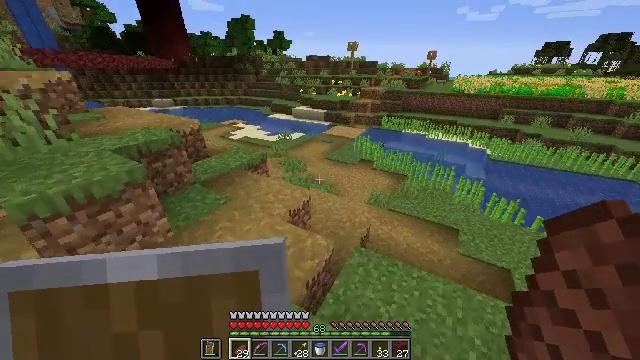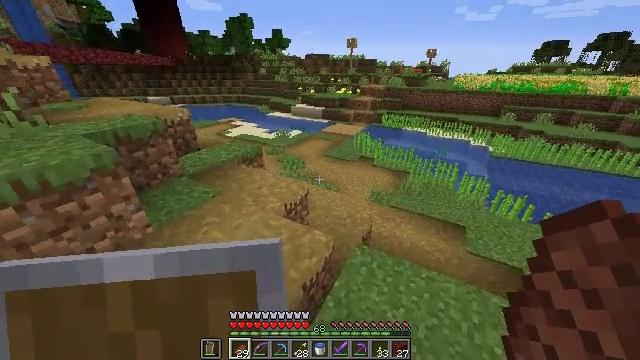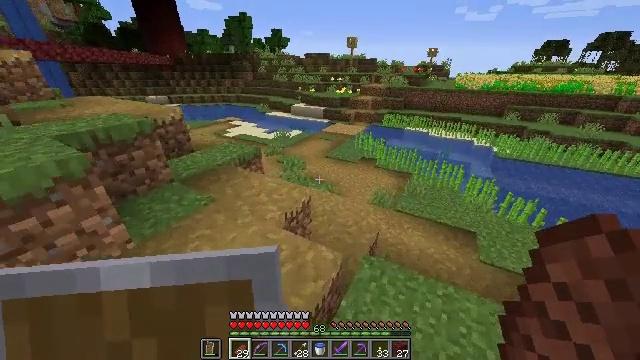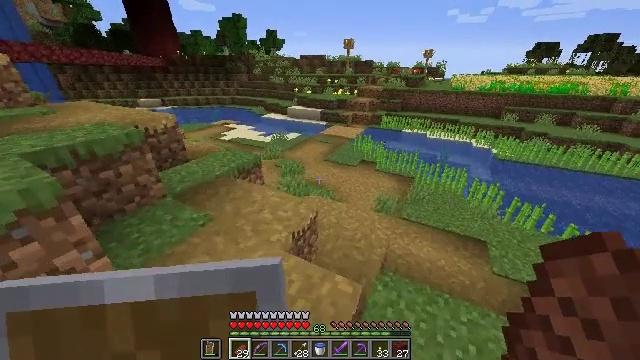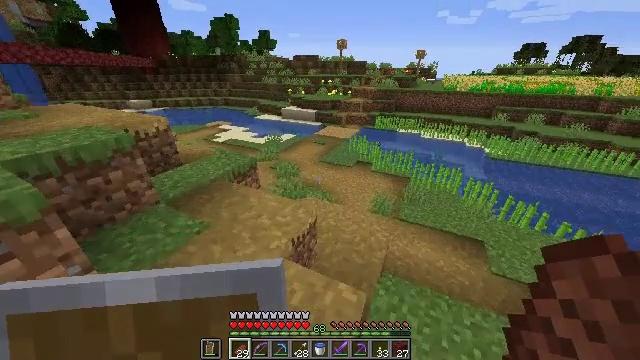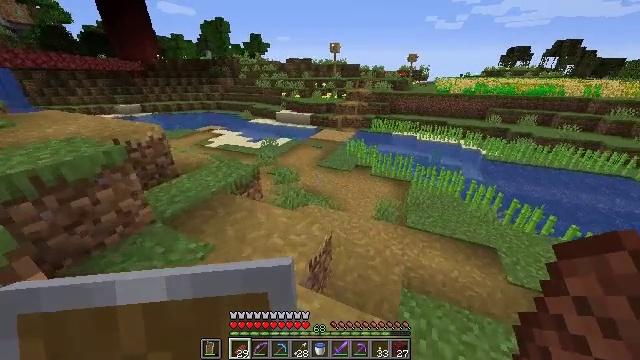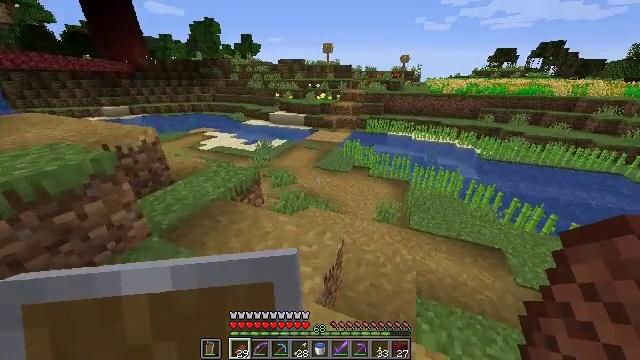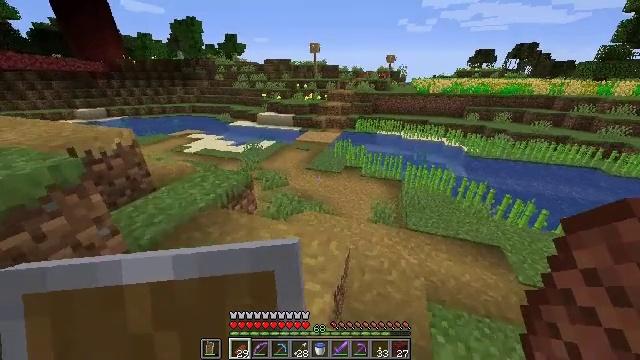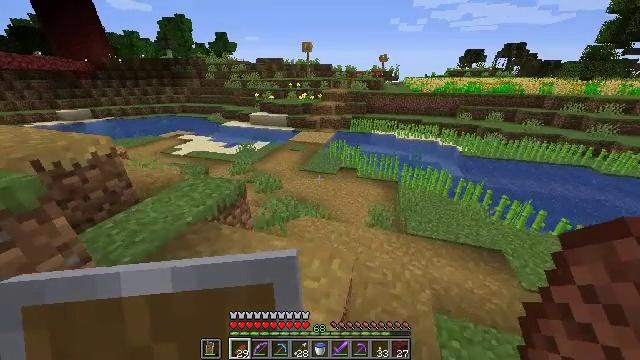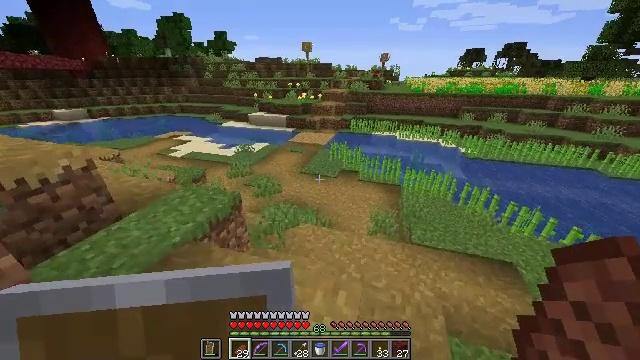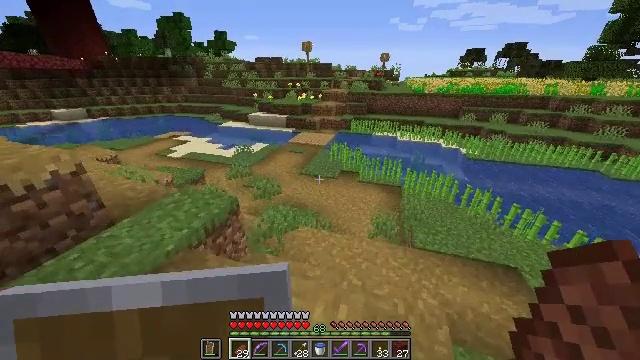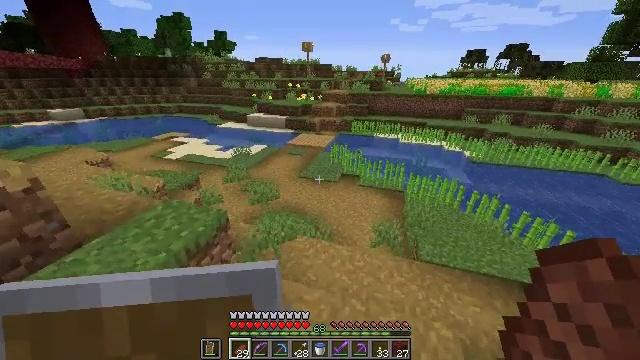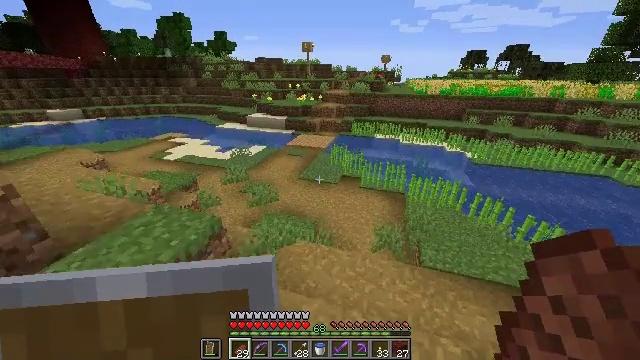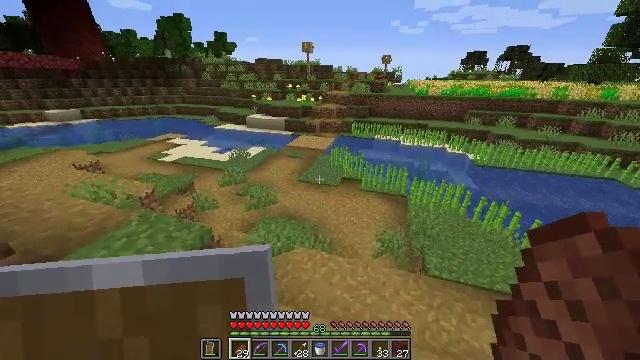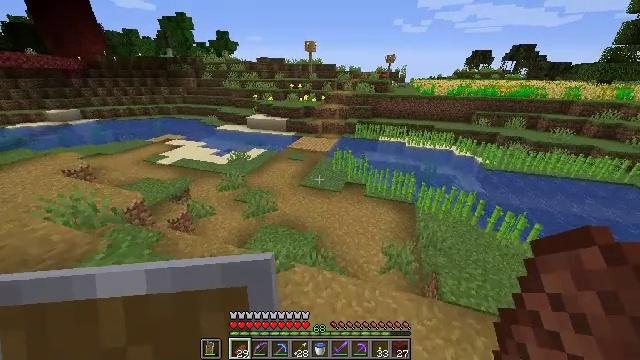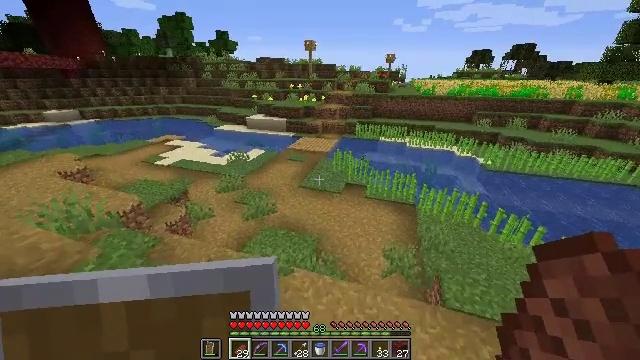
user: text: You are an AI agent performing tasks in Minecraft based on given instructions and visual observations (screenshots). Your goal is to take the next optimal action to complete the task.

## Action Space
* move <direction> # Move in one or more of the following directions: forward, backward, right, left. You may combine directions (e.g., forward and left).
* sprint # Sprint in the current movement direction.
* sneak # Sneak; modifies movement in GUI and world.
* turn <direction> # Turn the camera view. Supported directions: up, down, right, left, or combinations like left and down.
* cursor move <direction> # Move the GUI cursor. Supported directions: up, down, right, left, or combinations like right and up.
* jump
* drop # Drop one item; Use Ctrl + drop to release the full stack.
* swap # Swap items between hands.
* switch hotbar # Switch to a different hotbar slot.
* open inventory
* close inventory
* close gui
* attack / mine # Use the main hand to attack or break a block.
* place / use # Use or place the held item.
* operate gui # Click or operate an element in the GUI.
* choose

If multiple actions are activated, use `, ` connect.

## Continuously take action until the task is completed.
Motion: motion action
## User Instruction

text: Break the pumpkin to collect it.
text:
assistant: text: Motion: move forward
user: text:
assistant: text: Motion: move forward and move left
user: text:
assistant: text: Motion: move forward and move left, turn right
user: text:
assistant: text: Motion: move forward and move left, turn right
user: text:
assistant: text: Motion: move forward and move left, turn right
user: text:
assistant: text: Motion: move forward and move left, turn right
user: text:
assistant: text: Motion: move forward, turn right
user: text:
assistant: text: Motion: move forward, turn right
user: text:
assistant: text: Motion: move forward
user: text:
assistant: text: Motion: move forward
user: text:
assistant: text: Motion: move forward
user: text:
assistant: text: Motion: move forward
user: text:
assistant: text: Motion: move forward
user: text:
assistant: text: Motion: move forward
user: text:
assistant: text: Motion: move forward
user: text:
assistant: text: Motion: move forward
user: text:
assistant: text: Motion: move forward
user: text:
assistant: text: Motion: move forward
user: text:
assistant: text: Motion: move forward
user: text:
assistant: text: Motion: move forward
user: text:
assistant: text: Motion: move forward
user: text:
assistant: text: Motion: move forward
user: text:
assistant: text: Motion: move forward
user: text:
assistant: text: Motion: move forward
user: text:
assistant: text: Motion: move forward
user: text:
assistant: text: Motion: move forward
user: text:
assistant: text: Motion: move forward
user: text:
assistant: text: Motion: move forward
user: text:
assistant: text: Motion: move forward
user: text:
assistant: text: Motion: move forward